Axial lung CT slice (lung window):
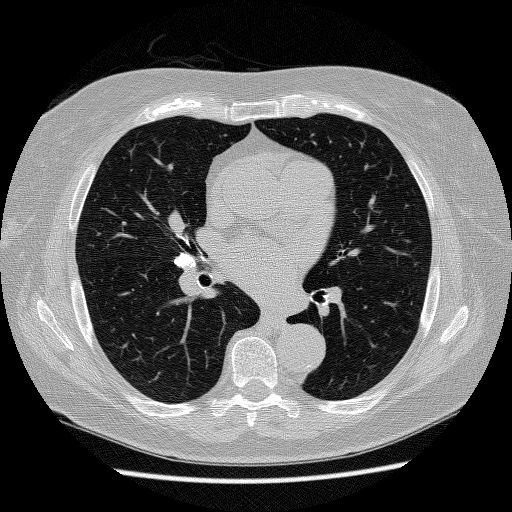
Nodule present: no